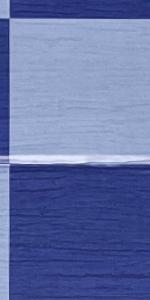
Label: Empty